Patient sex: F
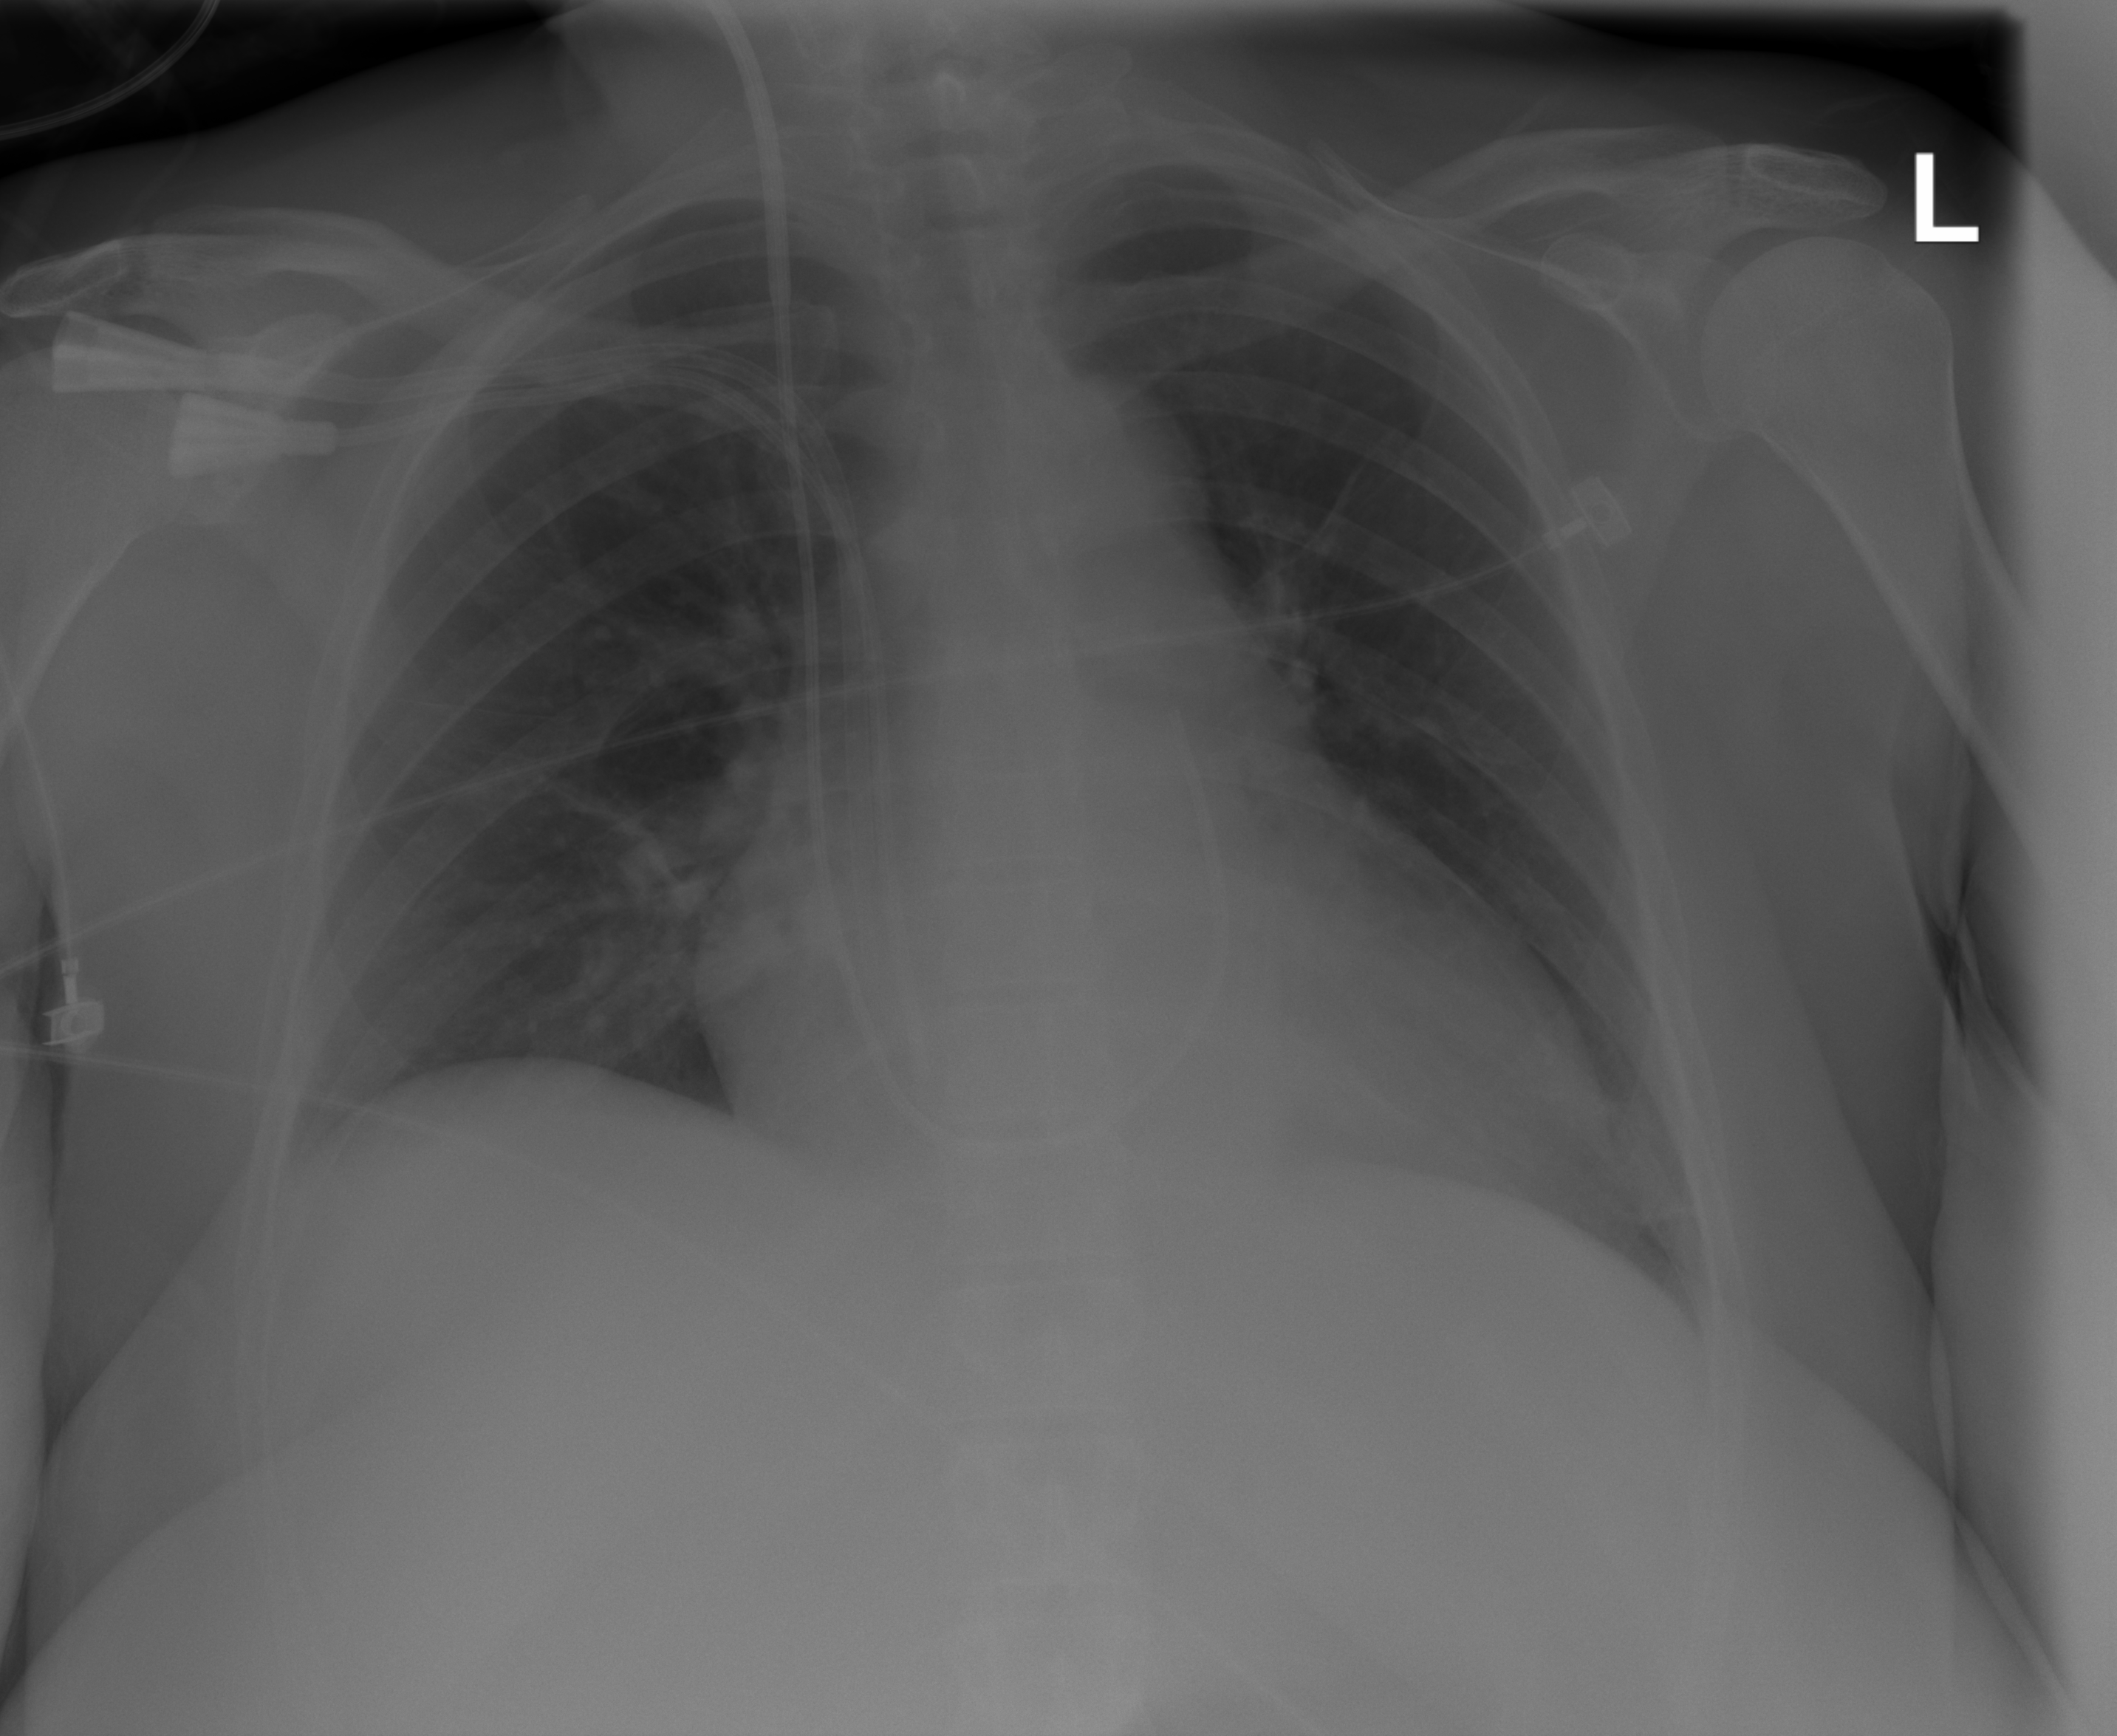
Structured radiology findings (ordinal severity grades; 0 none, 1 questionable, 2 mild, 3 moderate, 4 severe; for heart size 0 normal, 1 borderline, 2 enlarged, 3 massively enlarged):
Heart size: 1
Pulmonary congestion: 0
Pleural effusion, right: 0
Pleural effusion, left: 2
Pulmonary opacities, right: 0
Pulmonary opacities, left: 0
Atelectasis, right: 0
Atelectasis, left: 2